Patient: sex M, age 78
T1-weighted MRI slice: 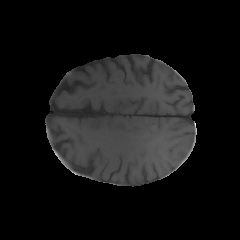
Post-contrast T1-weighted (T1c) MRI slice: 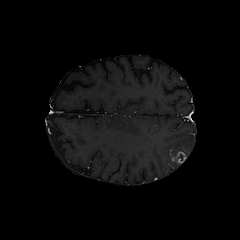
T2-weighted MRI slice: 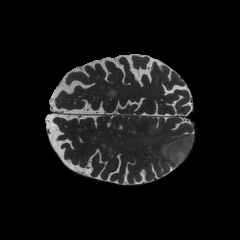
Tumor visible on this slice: yes
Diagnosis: Glioblastoma, IDH-wildtype
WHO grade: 4